Question: How do i extract 'choices' from the first 'Item 0' into an array?

At the moment, printing the array gives null.
'''
NSDictionary *dataDictionary = [NSDictionary dictionaryWithContentsOfFile: [[NSBundle mainBundle] pathForResource:@"pollData" ofType:@"plist"]];
NSMutableArray *arrayOfChoices = [[dataDictionary objectForKey:@"Item 0"] objectForKey:@"choices"];
self.dataArray = arrayOfChoices;
NSLog(@"array: %@", self.dataArray);
'''
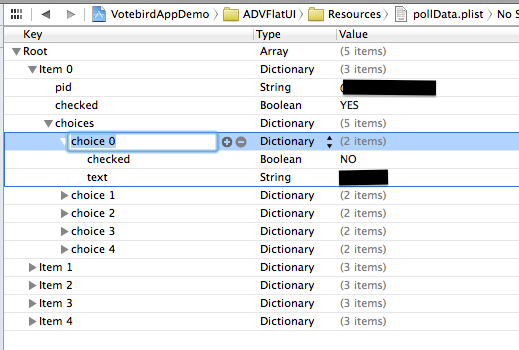
Answer: The root object is an array, not a dictionary.
'''
NSArray * pollData = [NSArray arrayWithContentsOfFile:[[NSBundle mainBundle] pathForResource:@"pollData" ofType:@"plist"]];
'''
The object at index 0 in that array is a dictionary, as is the object inside that which is keyed to '@"choices"'.
'''
NSDictionary * choices = [[pollData objectAtIndex:0] objectForKey:@"choices"];
'''
Objects that are unserialized from plists are never mutable. If you want a mutable dictionary, you need to make a mutable copy.